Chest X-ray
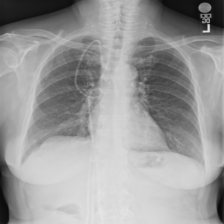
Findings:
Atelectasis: negative
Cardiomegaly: negative
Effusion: negative
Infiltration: negative
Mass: negative
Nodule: negative
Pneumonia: negative
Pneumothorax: negative
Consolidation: negative
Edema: negative
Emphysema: negative
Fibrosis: negative
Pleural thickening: negative
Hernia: negative